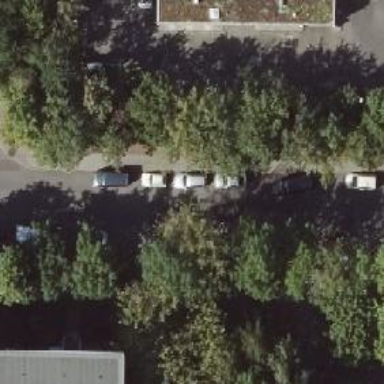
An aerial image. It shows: Residential road with asphalt surface and separate sidewalks on both sides. There are parallel parking lanes on both sides of the road.